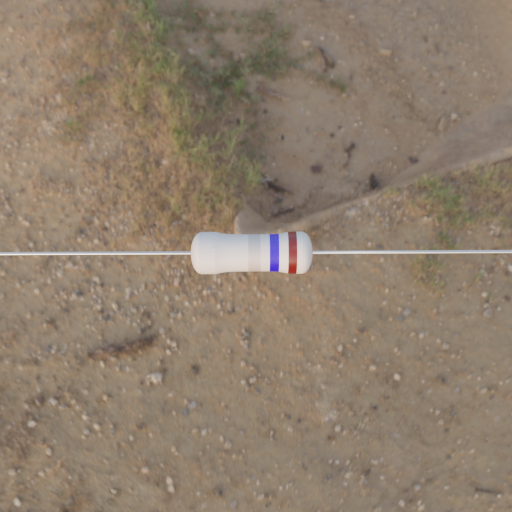
Resistor colour bands (in order): silver, blue, brown